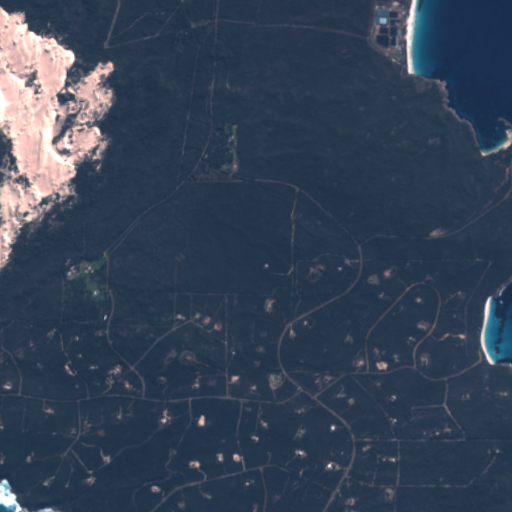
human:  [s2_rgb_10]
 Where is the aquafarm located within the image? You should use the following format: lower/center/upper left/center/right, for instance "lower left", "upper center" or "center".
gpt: The aquafarm is located in the upper right of the image.
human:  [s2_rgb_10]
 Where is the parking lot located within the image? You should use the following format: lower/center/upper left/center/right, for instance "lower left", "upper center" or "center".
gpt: The parking lot is located in the lower right of the image.
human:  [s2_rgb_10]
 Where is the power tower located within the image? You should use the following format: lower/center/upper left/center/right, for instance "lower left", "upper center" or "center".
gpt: There is no power tower in the image.